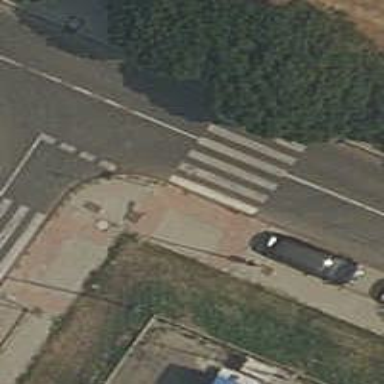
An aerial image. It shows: Zebra crossing on the road.